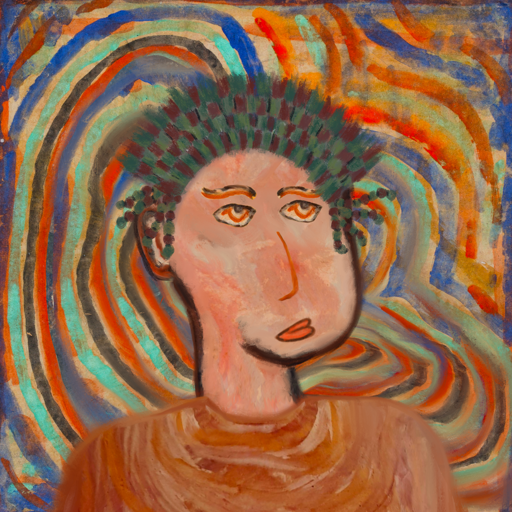
Background: Sisters, Head And Neck Side: Roy_Bahadur, Face Side: Experience, Bust: Pious_Lady, Hair Side: Blank, Head Accessory: After_Raid_Crown, Second Necklace: Blank, Necklace: Blank, Baby: Blank